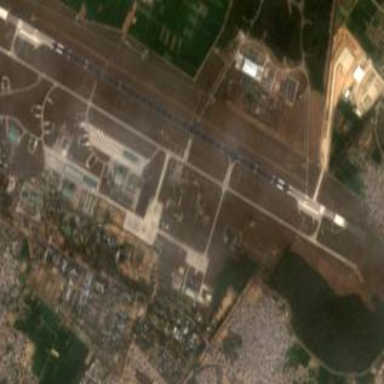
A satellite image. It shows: Concrete runway in the airport area.